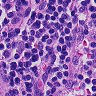
Metastatic tissue present: no